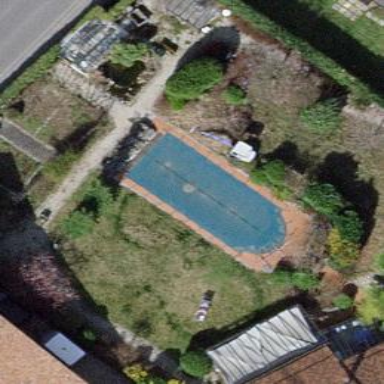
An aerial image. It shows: Swimming pool located in leisure land.